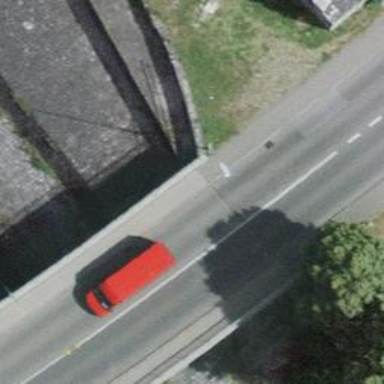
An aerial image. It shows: Asphalt footway that serves as sidewalk on bridge.